Question:
Please check image for reference. My requirement is to limit this text in the cell so that it does not remove partition line of next cell even when text is long.
I am using rich text editor in gwt 2.1.
I dont want one cell data to overflow into other cell destroying its boundaries
Any suggestions
Thanks
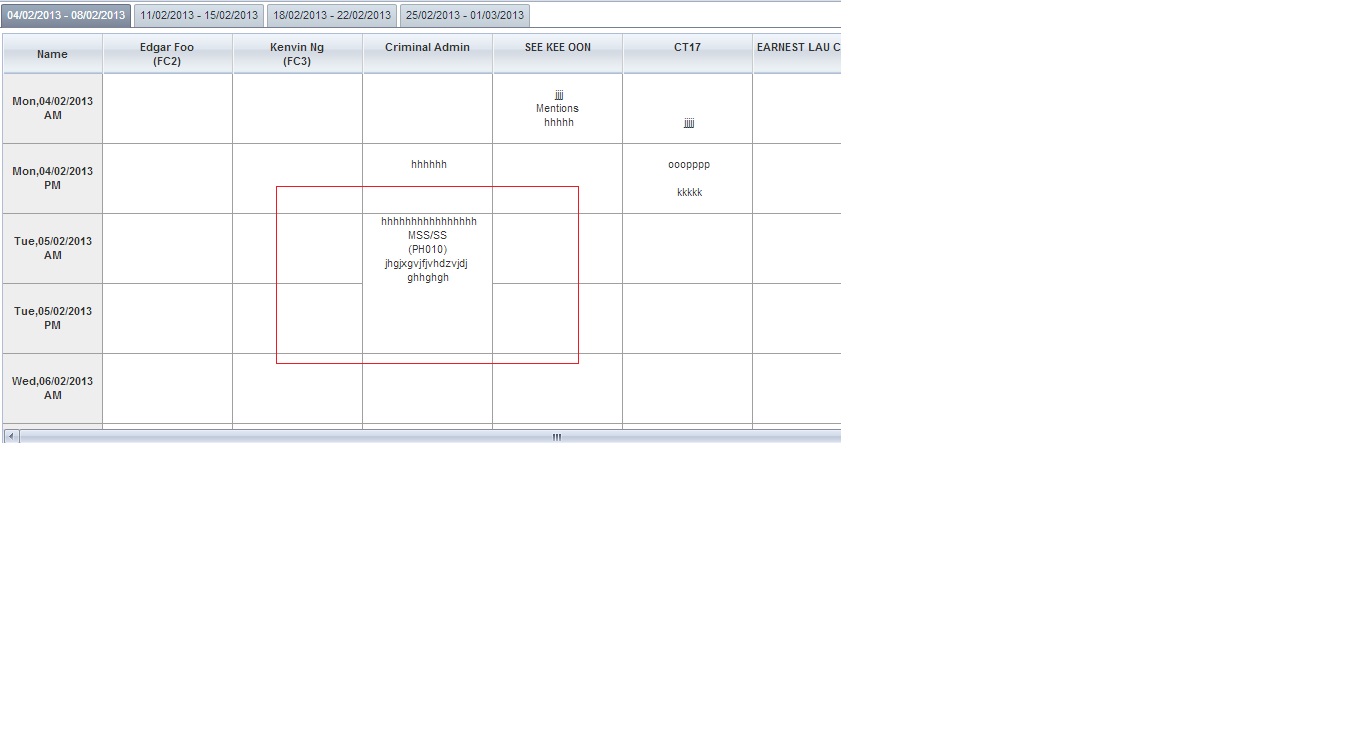
Answer: It can be done using:
'''
label.setOverflow(Overflow.HIDDEN);
'''
HIDDEN
public static final Overflow HIDDEN
Content that extends beyond the widget's width or height is clipped (hidden).